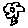
Label: flower